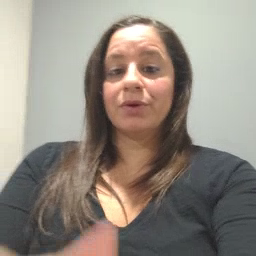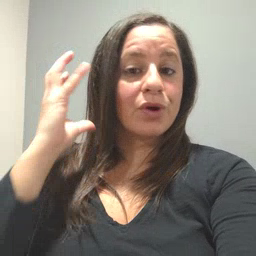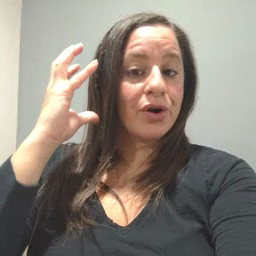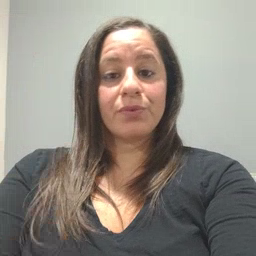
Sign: radio